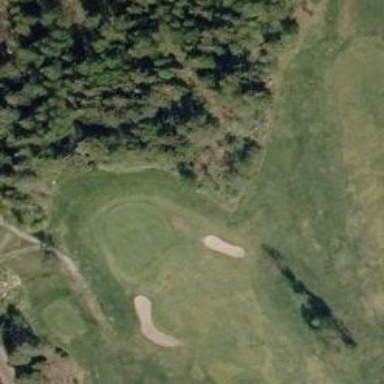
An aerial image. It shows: View of golf hole.